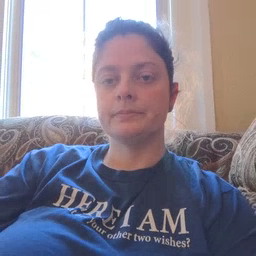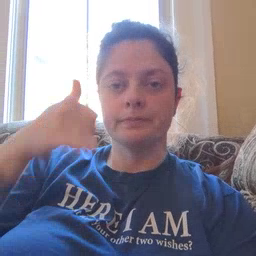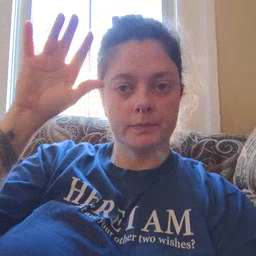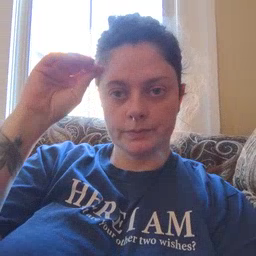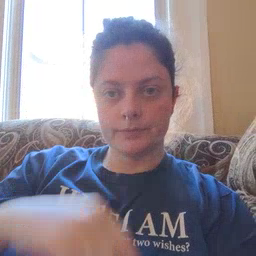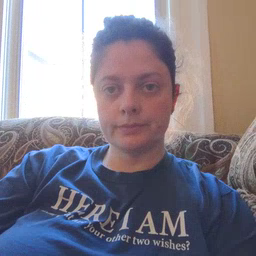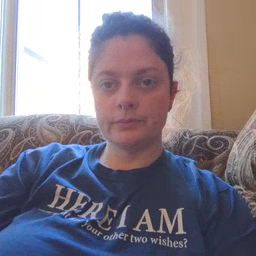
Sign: cowboy